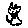
Label: cat